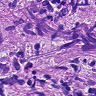
Metastatic tissue present: yes